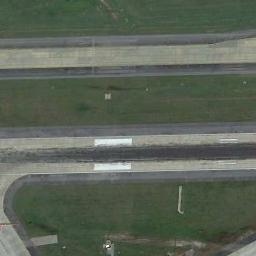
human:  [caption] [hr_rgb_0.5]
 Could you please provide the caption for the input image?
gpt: The runway is on the grass .

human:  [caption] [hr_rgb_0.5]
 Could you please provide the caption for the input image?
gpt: There are green lawns next to the two connected runways, And there are white short and thick signs on the runway .

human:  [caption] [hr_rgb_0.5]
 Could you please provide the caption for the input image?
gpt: The two runways go through the lawn and one of the runways has two aiming point markings .

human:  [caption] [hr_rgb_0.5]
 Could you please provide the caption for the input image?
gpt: The runway is surrounded by grass .

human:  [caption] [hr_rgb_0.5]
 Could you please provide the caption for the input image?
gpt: There are green lawns beside the runway .